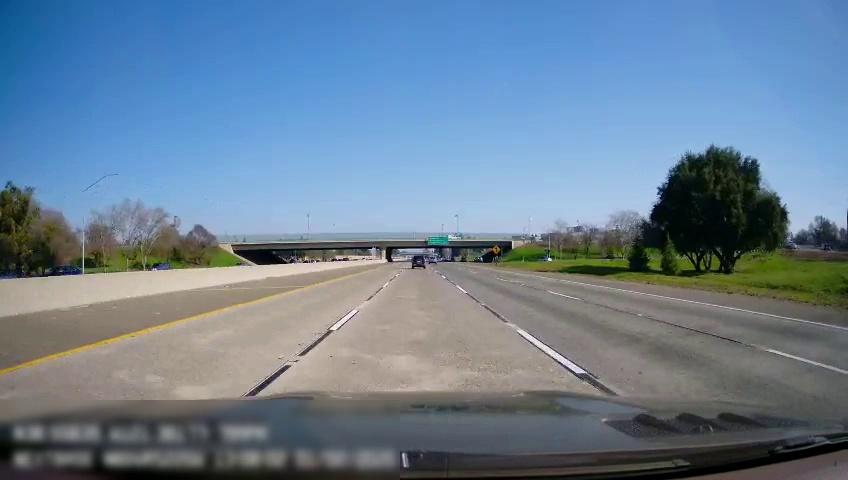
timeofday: Day
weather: Sunny
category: Drivable Space
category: Vehicles | SUV
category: Vehicles | Car
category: Vehicles | Car
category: Vehicles | Car
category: Lanes | Current Lane
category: Lanes | Alternate Lane
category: Lanes | Alternate Lane
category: Lanes | Alternate Lane
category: Lanes | Alternate Lane
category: Lanes | Alternate Lane
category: Traffic | Signs